Question: I am new to iOS development, but have had an extensive crash course recently (BNR guid to iOS Programming). I am working on modally adding views to an app. I currently do not have a View Controller, so my AppDelegate's 'application:didFinishLaunchingWithOptions' method looks as follows:
'''
- (BOOL)application:(UIApplication *)application didFinishLaunchingWithOptions:(NSDictionary *)launchOptions
{
self.window = [[UIWindow alloc] initWithFrame:[[UIScreen mainScreen] bounds]];
// Override point for customization after application launch.
MyUIView *map = [[MapSurface alloc] initWithFrame:[[UIScreen mainScreen] bounds]];
//this one does not work: MyUIView *map = [[MapSurface alloc] initWithFrame:CGRectMake(0, 0, 256, 256)];
[map setBackgroundColor:[UIColor grayColor]];
[[self window] addSubview:map];
self.window.backgroundColor = [UIColor whiteColor];
[self.window makeKeyAndVisible];
return YES;
}
'''
After the view loads, I make a call to add a subview, but I cannot set the frame size using 'CGRectMake'. It doesn't show up on screen. The only thing I have found to work is using the screen size, but this is not what I want. Here is the code for adding this subview:
'''
UIImage *image = [[UIImage alloc] initWithCGImage:img];//img is a CGImageRef
UIImageView *view = [[UIImageView alloc] initWithImage:image];
CGRect b = CGRectMake(0, 0, 256, 256);
//[view setFrame:b];//nothing shows on screen
//[view setBounds:b];//nothing shows on screen
//[view setBounds:[[UIScreen mainScreen] bounds]];//shows the tan area in the graphic below
[view setFrame:[[UIScreen mainScreen] bounds]];//fills the screen
[map addSubView:view];
CGImageRelease(img);
'''

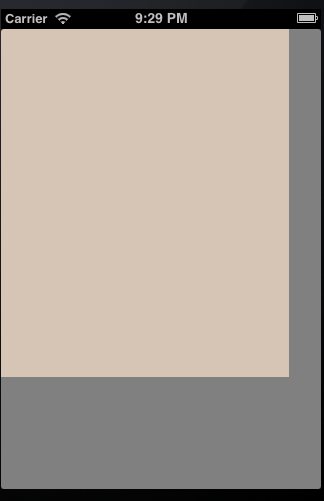
Answer: I was setting the 'bounds' attribute, when I should have been setting 'frame'. Making this change fixed the issue.